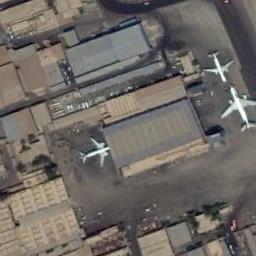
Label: airplane